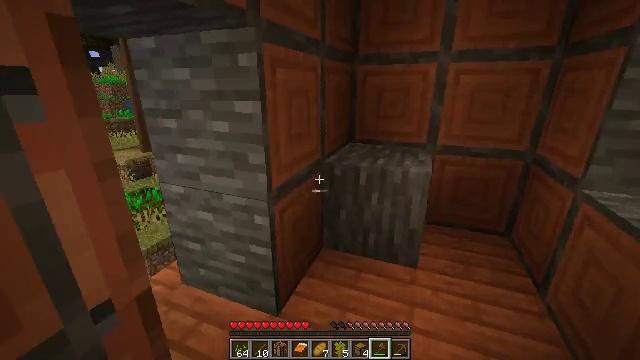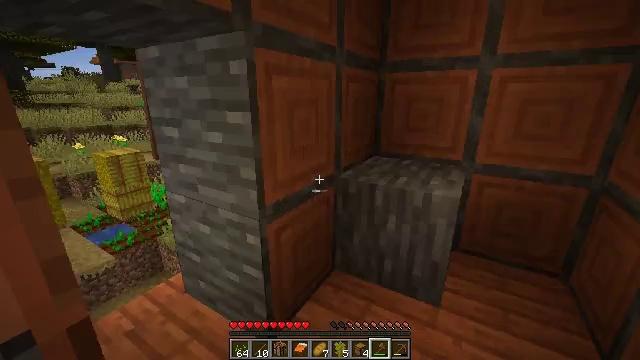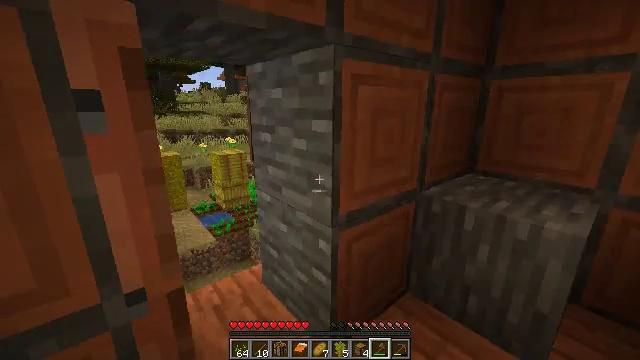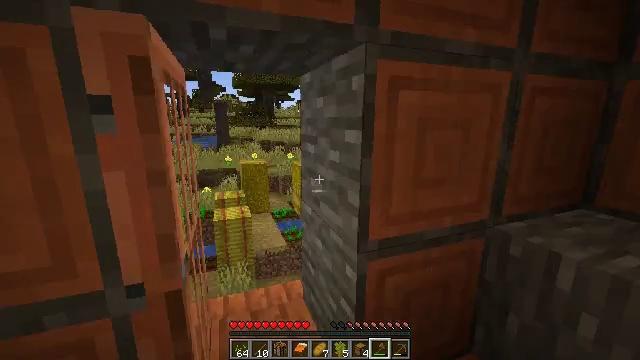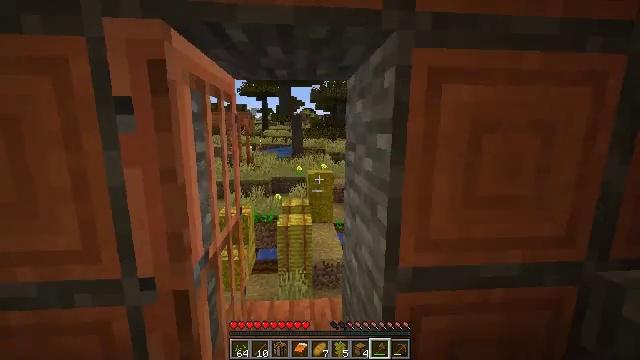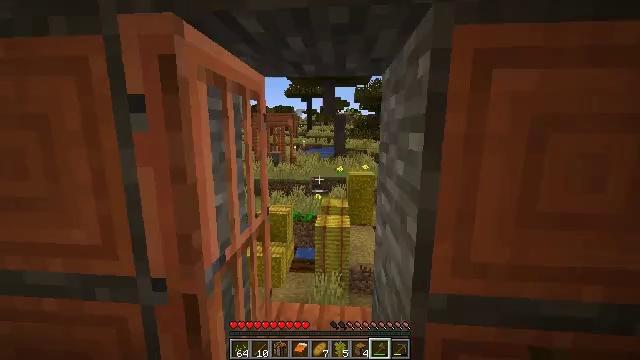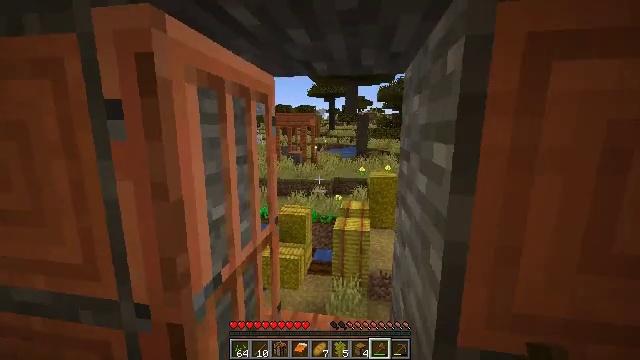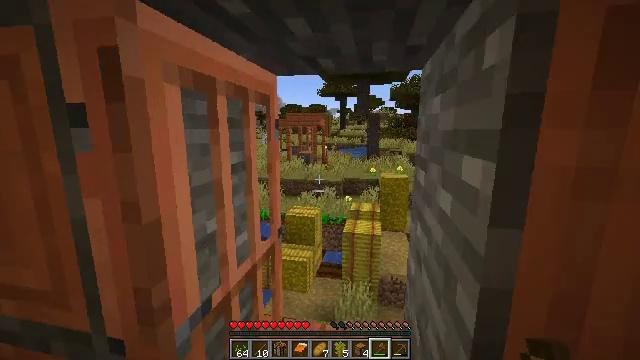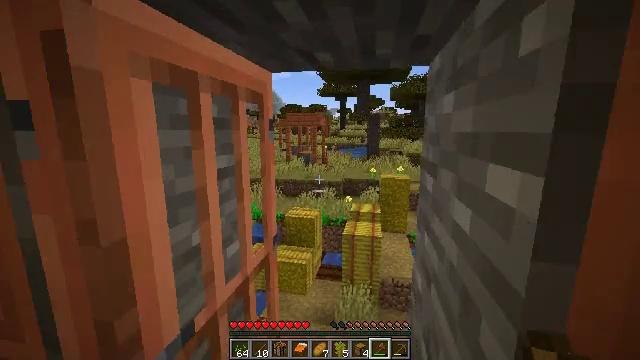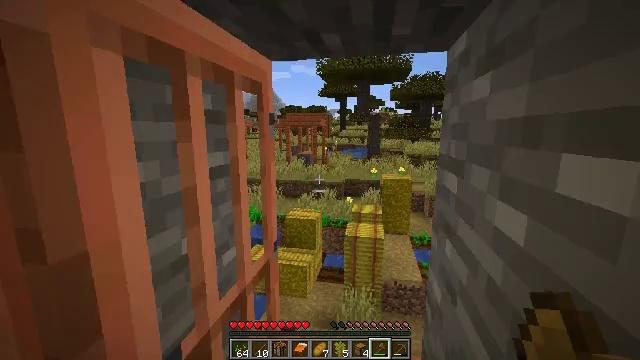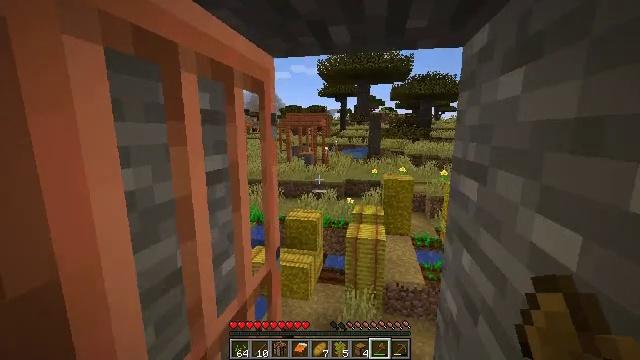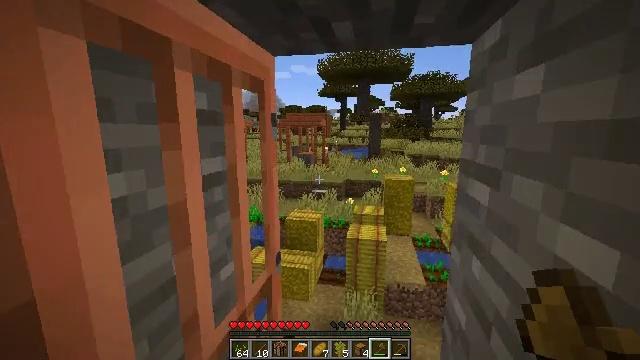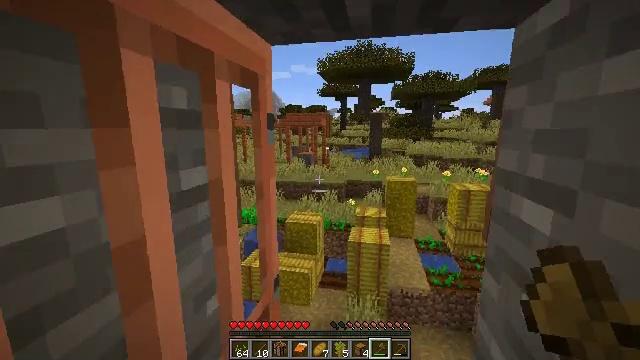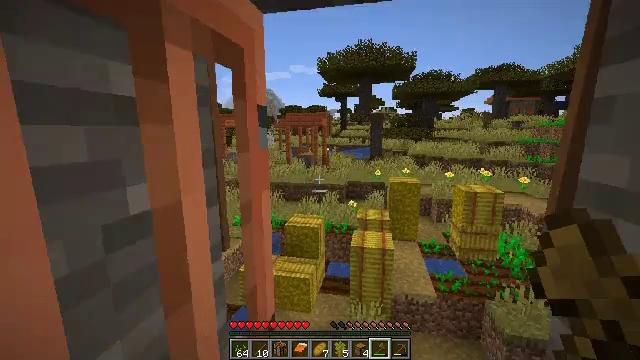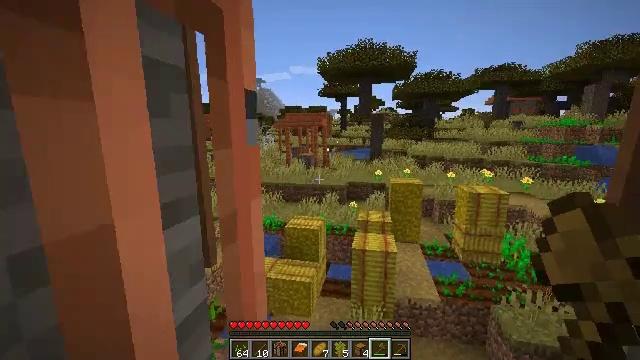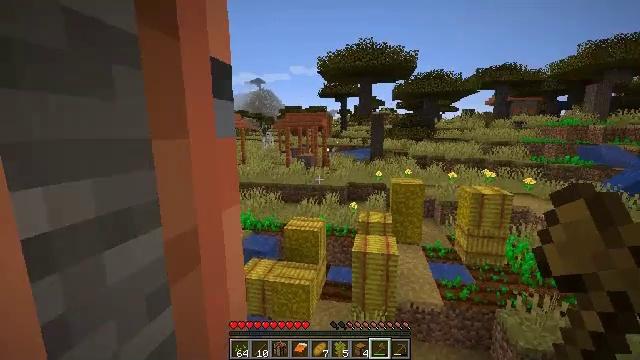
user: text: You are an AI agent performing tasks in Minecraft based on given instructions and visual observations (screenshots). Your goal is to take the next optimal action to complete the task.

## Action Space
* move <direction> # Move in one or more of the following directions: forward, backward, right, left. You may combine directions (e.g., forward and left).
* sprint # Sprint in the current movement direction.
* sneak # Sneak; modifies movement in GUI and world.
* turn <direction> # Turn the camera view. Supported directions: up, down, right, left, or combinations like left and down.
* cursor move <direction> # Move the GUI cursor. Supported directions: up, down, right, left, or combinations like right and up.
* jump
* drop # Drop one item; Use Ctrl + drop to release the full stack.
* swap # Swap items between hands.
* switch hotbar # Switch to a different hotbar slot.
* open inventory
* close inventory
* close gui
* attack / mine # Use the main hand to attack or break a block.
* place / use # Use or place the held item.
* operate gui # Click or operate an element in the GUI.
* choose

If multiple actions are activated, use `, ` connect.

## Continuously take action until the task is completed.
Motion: motion action
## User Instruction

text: Gather the chest from its place.
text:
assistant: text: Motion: move forward and move right, turn left and up
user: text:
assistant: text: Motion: move forward and move right, turn left and up
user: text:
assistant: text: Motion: move forward and move right, turn left and up
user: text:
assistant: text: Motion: move forward and move right, turn left and up
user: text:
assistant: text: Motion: move forward, turn left
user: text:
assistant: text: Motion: move forward, turn left
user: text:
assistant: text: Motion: move forward, turn left
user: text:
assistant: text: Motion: move forward
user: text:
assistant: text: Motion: move forward
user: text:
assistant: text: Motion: move forward
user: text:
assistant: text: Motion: move forward
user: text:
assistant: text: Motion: move forward
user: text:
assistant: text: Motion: move forward
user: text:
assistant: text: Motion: move forward
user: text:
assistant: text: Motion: move forward
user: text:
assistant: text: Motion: move forward, turn left and down
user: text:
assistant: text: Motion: move forward, turn left
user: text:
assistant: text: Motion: move forward, turn left
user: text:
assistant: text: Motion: turn left
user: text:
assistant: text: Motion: turn left
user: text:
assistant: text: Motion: turn left
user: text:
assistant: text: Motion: no_op
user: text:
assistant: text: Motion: no_op
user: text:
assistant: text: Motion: no_op
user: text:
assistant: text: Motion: turn right
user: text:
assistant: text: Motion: turn right and down
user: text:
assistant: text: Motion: turn right and down
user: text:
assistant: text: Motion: turn right and down
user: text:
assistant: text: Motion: turn right and down
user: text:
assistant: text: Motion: turn right